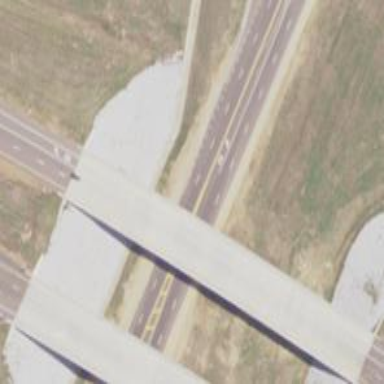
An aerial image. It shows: Beam bridge on trunk expressway with dual carriageway.